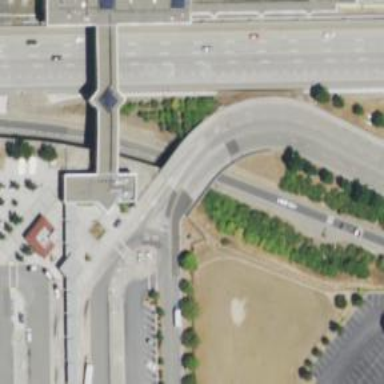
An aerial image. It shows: Service road with bridge and sidewalk on the left.